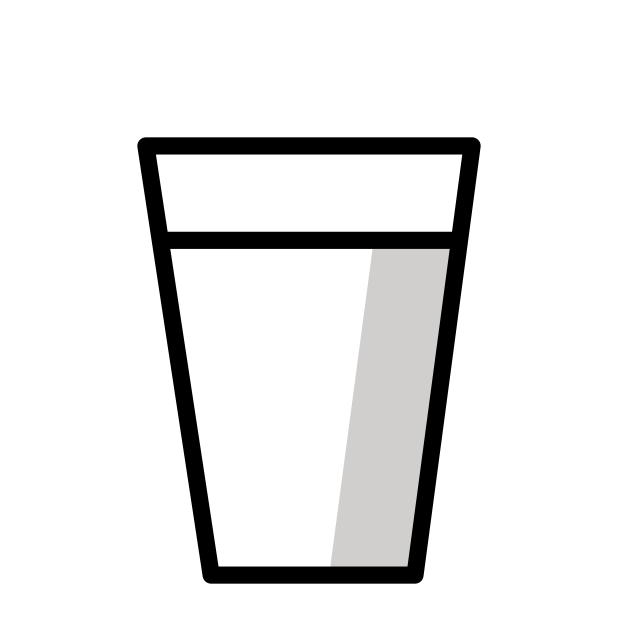
glass of milk